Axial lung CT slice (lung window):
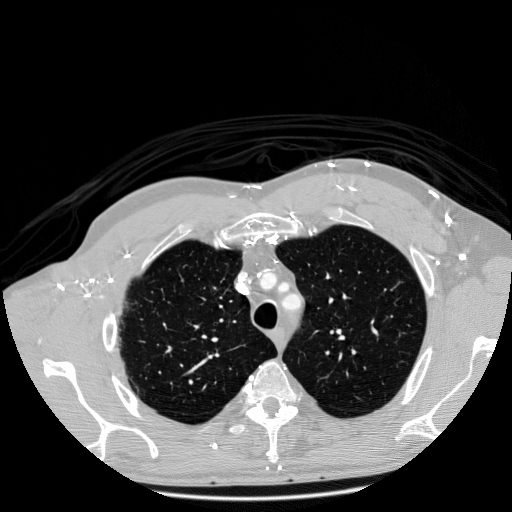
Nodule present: no